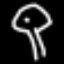
Label: mushroom